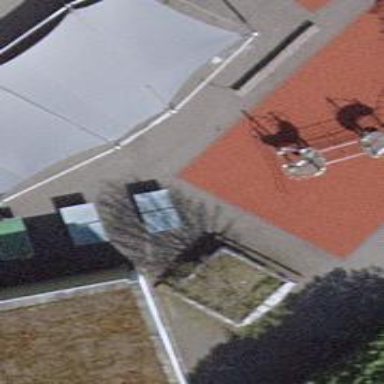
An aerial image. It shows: Pitch for leisure activities.